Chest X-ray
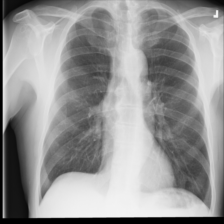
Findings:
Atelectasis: negative
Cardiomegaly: negative
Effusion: negative
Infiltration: negative
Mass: negative
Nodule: negative
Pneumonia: negative
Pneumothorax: negative
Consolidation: negative
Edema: negative
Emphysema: negative
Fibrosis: negative
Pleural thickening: negative
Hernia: negative